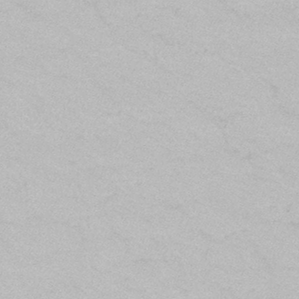
Label: frost